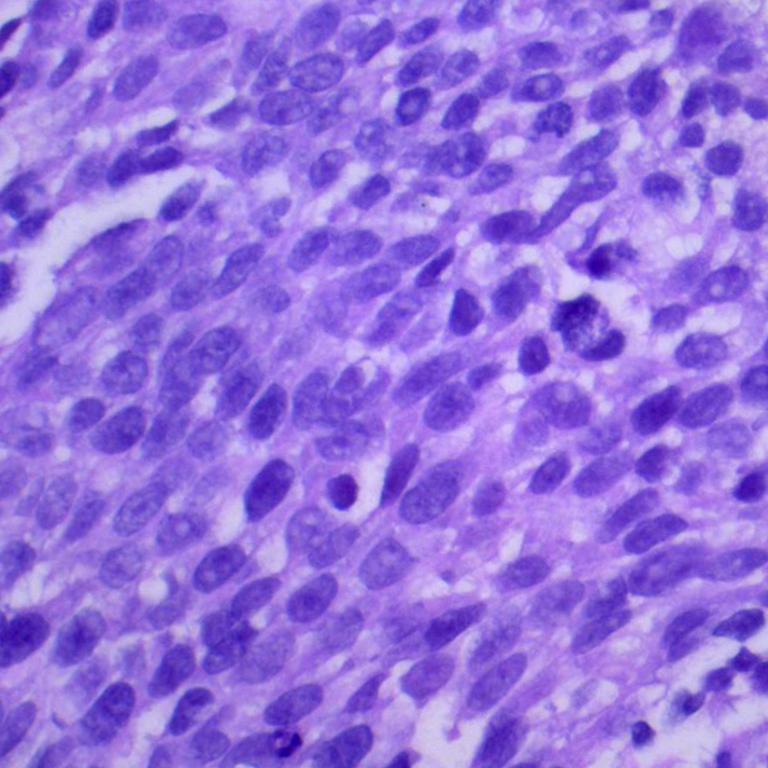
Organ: lung
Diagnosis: squamous carcinomas